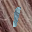
Label: 1